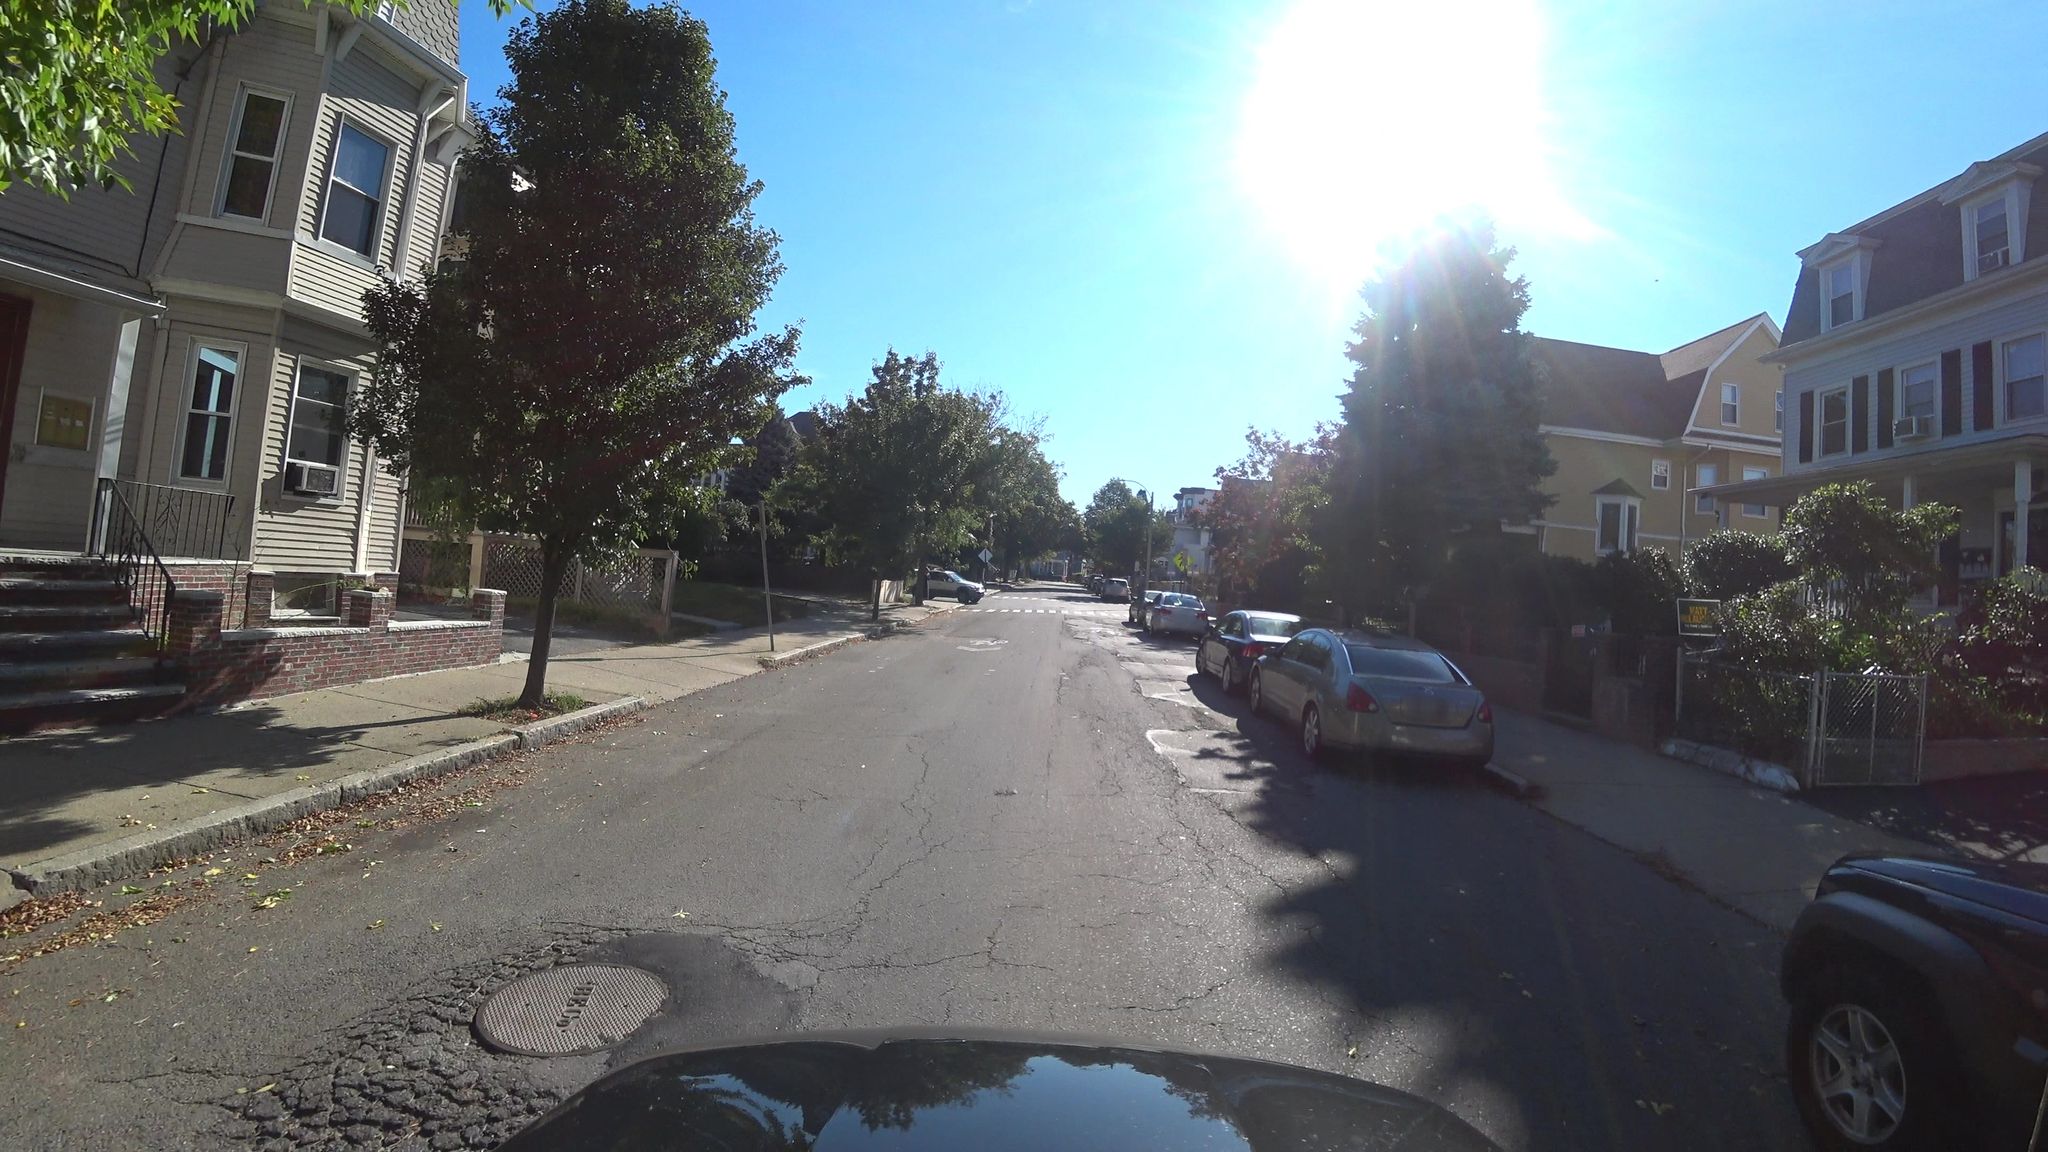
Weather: clear
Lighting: day
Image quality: good
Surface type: driving surface
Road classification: residential
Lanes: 2
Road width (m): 12.2
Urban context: urban centre
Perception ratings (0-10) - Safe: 7.38, Lively: 9.01, Beautiful: 7.33, Boring: 2.7, Depressing: 0.79, Wealthy: 7.13